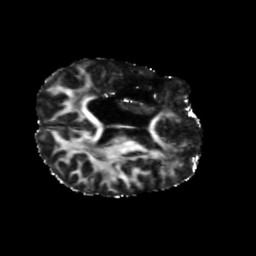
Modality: FA
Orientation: axial
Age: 44
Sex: female
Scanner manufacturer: siemens
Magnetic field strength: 3 T
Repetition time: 5.47 s
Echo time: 0.0854 s